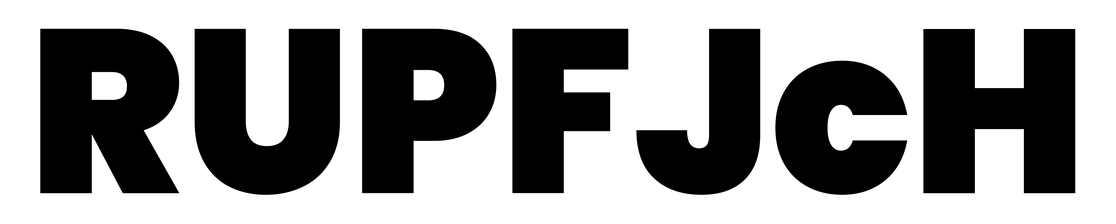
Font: Poppins-Black